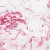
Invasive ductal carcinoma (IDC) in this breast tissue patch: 0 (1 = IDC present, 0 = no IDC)